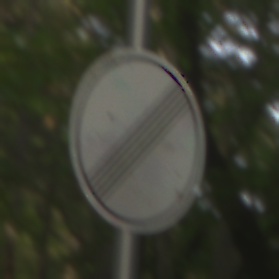
Verkehrszeichen: EndeSaemtlicherBegrenzungen
Umgebung: Outdoor, RoadRail
Tageszeit: MorningAfternoon
Wetter: Clear
Licht: Natural
Jahreszeit: NotSpecified
Kontrast: LowContrast